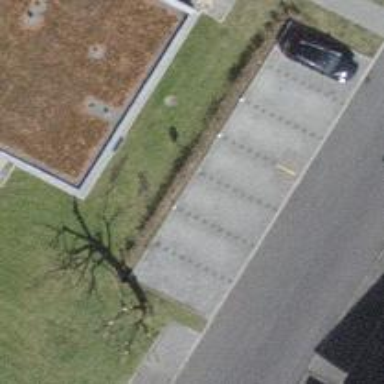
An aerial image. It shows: Street side parking area.